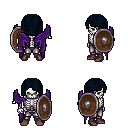
a pixel art fantasy rpg character, male body template, skeleton, purple wings, metal pants, raven pageboy hairstyle, bracelets, maroon shoes, shield, four views (front, back, left, right), 2x2 character sprite sheet, small pixel art, hard edges, no anti-aliasing